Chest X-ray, PA view. Patient: 60 years old, sex M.
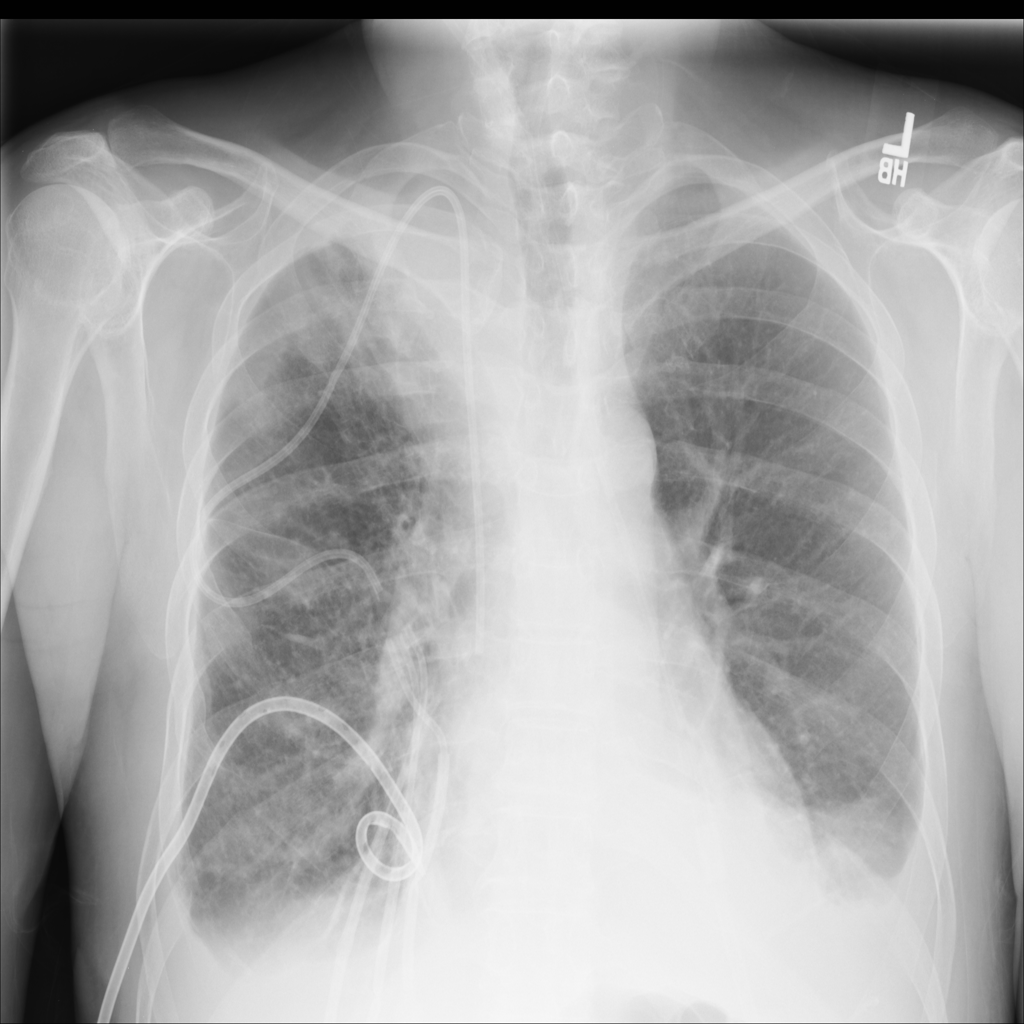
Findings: Effusion